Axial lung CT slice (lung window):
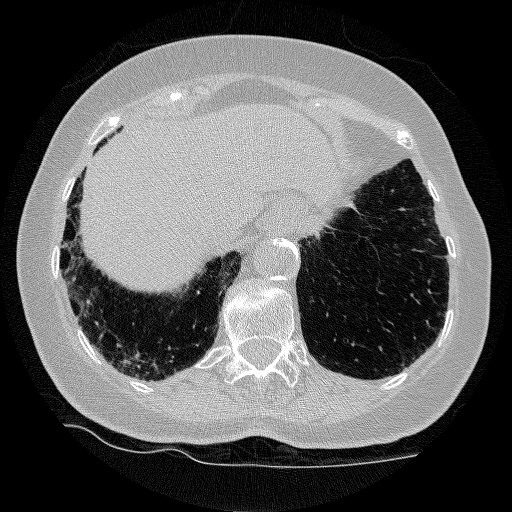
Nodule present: no